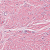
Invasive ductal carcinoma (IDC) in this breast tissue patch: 1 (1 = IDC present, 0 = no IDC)